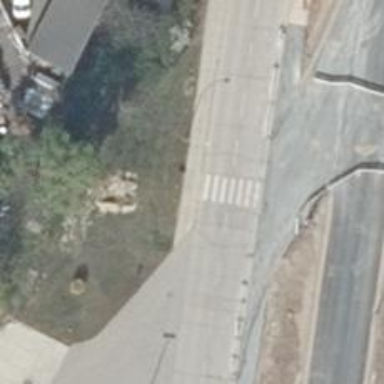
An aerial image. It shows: Sidewalk along the footway.